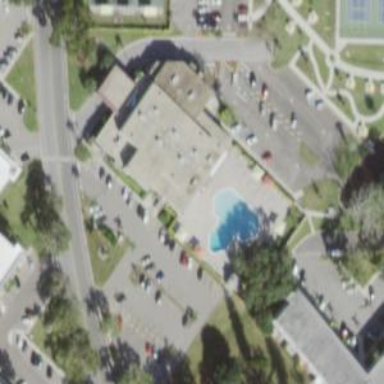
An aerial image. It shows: Community center building.